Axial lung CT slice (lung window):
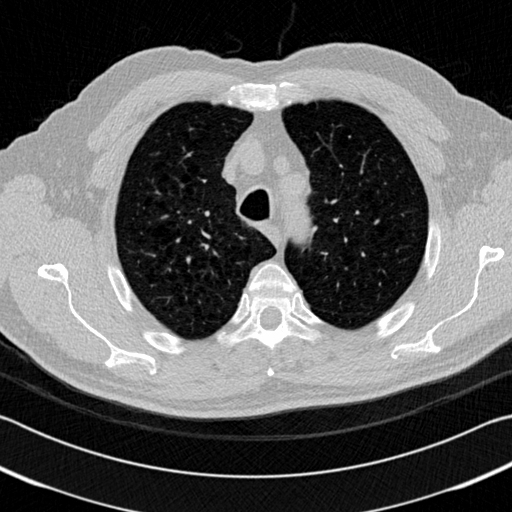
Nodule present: no